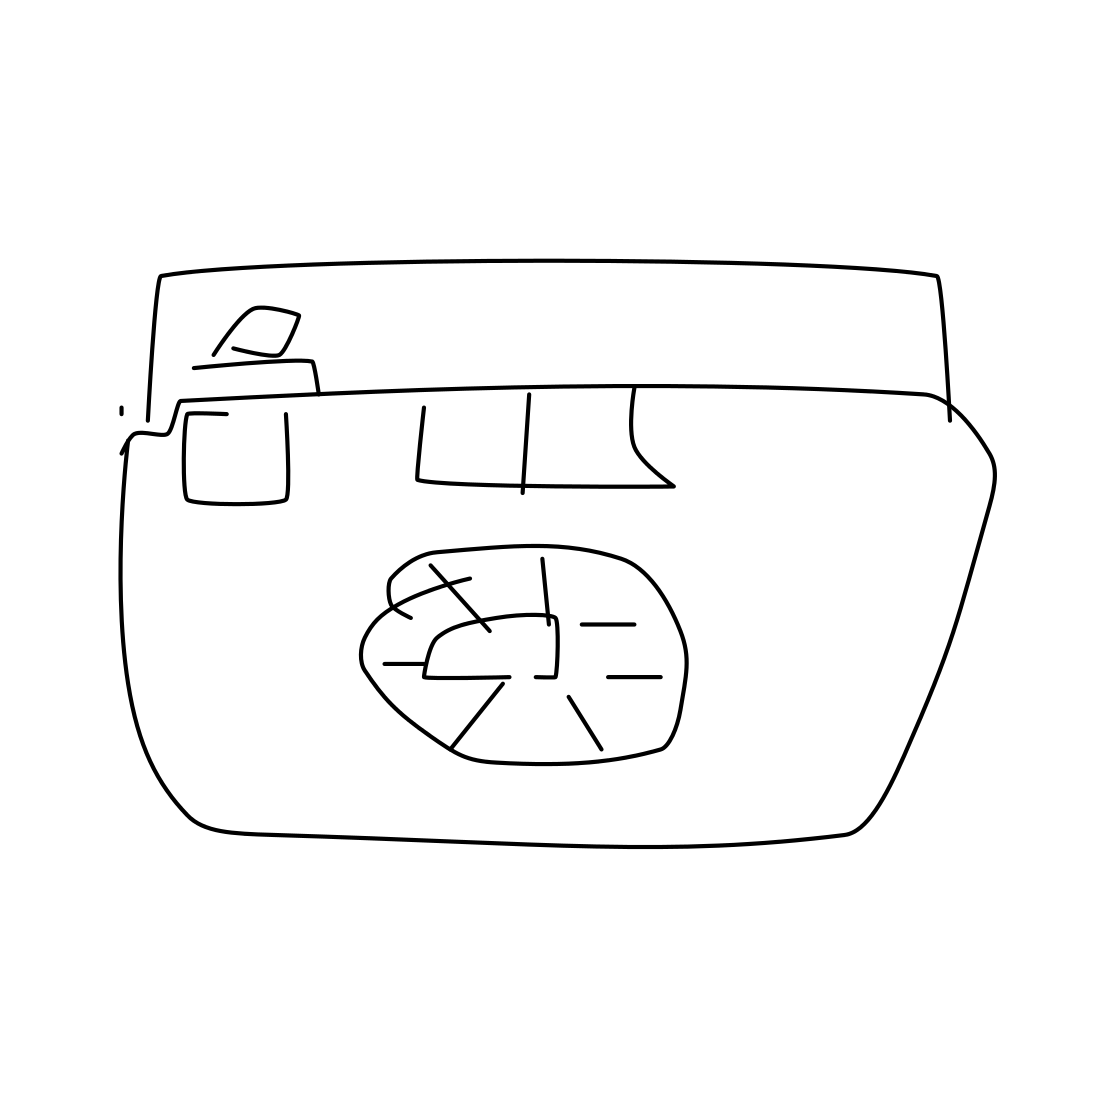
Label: camera